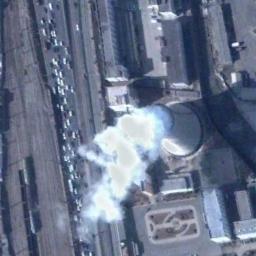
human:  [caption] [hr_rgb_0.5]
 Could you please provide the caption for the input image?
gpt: Many buildings of different shapes are next to the thermal power station .

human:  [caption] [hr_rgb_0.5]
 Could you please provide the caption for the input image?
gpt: There are two thermal power stations, and the left one is emitting smoke .

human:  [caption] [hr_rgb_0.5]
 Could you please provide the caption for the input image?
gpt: The thermal power station is next to some buildings with white mist above .

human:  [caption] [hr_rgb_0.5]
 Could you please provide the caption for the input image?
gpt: In the thermal power station there is a neatly planned factory building, and a cooling tower is steaming .

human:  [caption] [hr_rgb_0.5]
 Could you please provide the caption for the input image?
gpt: There are some buildings and a chimney on the thermal power station .